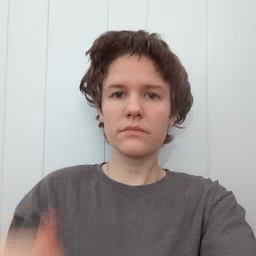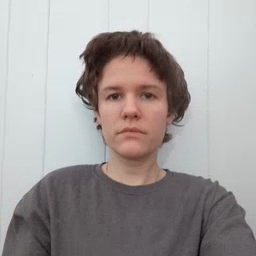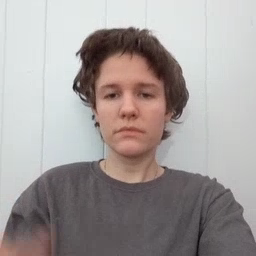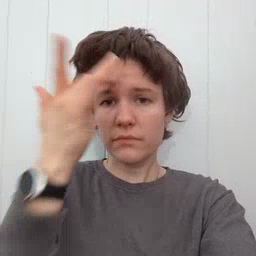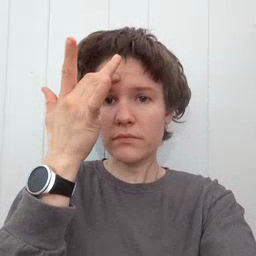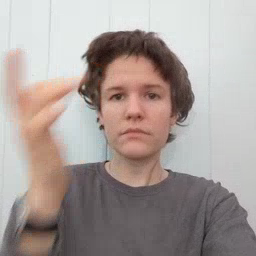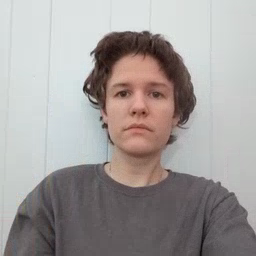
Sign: sick